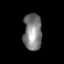
Tissue: prostate
Cell type: Myeloid cells
Senescence score: 0.346
Nuclear area (px): 668
Mean DAPI intensity: 127.464